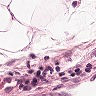
Metastatic tissue present: no